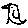
Label: bird